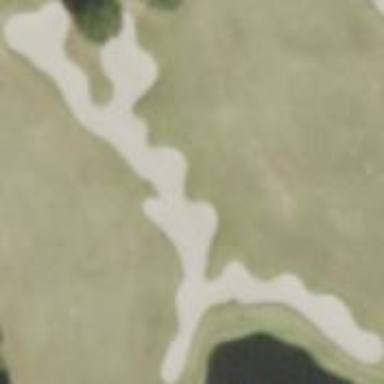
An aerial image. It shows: Golf bunker.